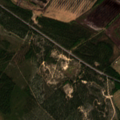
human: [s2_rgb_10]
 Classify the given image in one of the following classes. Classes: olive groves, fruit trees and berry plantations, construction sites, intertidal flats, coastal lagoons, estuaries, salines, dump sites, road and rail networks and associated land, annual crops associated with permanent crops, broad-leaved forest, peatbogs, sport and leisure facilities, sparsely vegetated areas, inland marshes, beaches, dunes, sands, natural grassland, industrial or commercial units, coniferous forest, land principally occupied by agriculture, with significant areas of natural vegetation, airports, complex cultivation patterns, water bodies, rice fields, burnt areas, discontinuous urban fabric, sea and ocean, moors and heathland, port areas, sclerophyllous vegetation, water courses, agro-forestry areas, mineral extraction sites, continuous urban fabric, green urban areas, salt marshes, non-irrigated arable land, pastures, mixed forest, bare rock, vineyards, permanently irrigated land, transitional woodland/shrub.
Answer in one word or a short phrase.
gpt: non-irrigated arable land, coniferous forest, transitional woodland/shrub, peatbogs